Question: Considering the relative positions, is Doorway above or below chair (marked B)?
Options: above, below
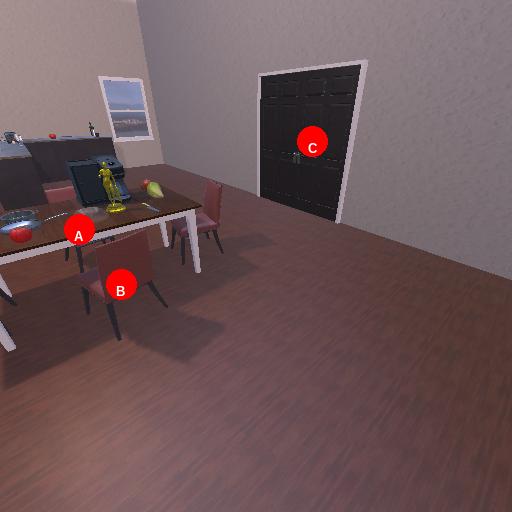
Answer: above